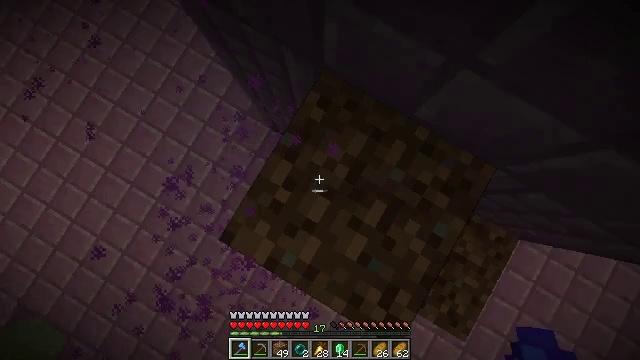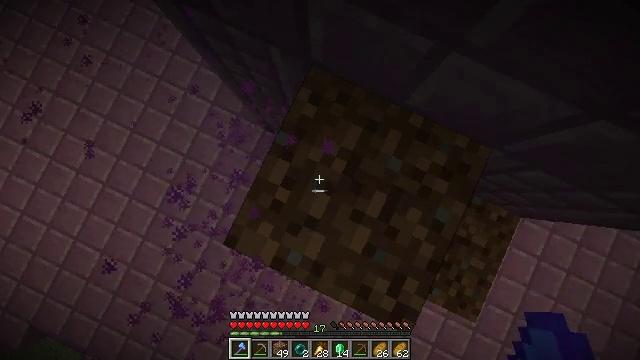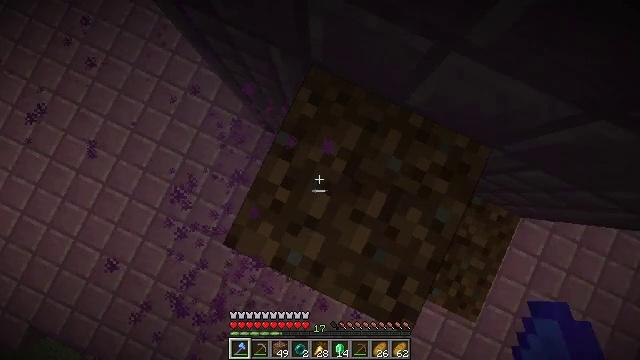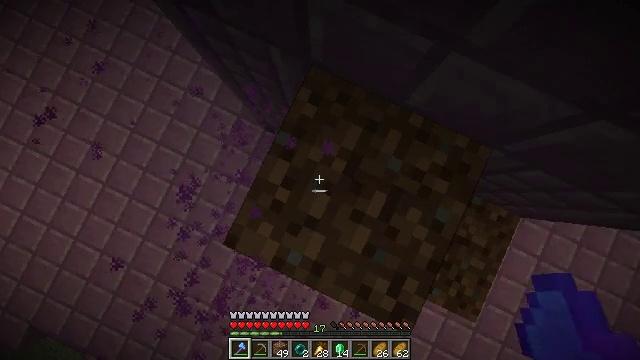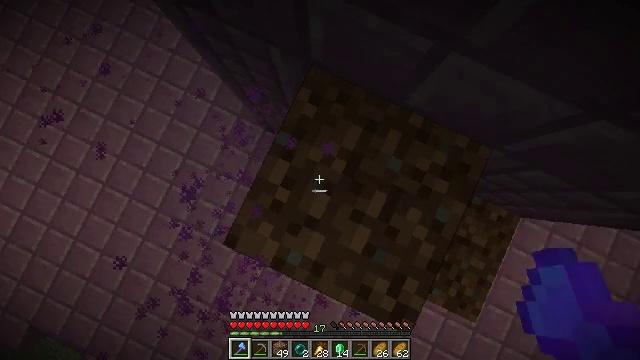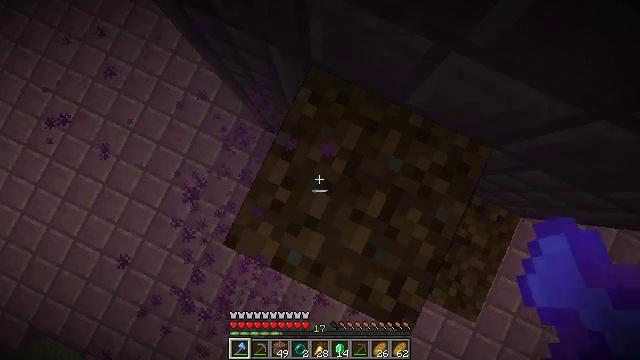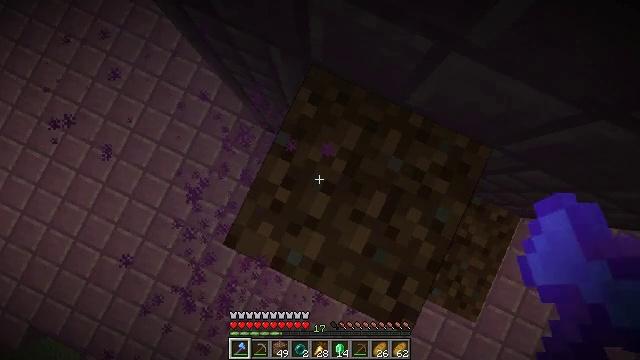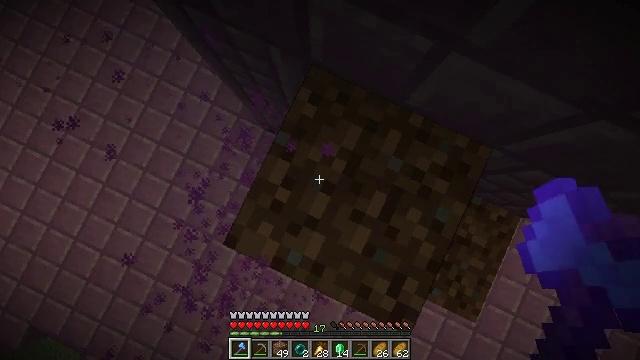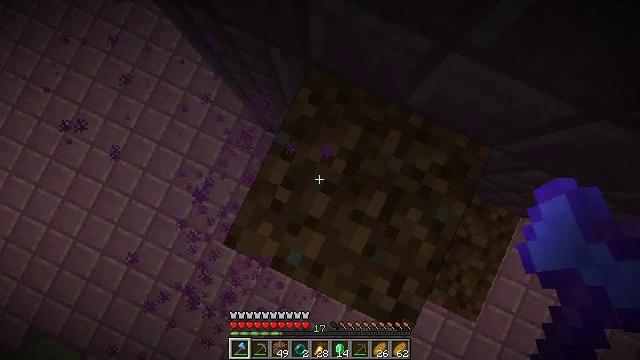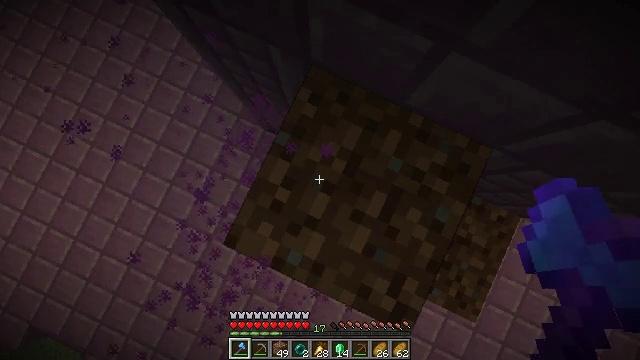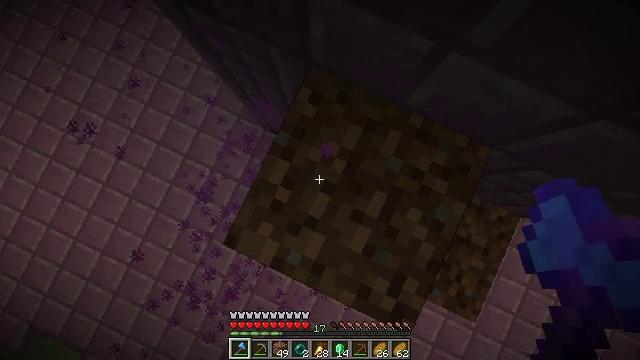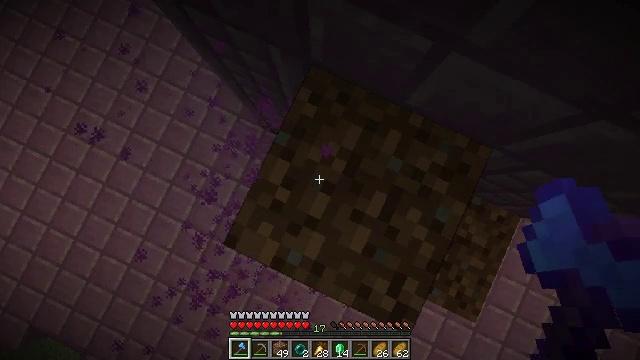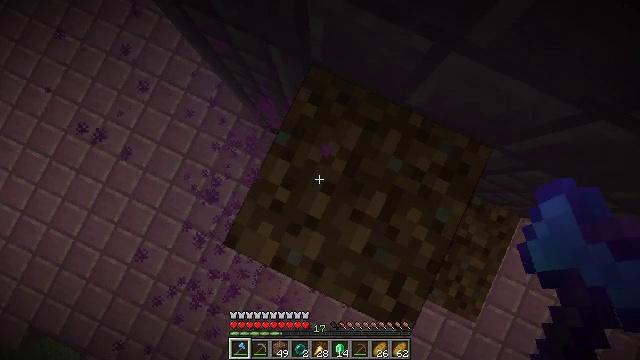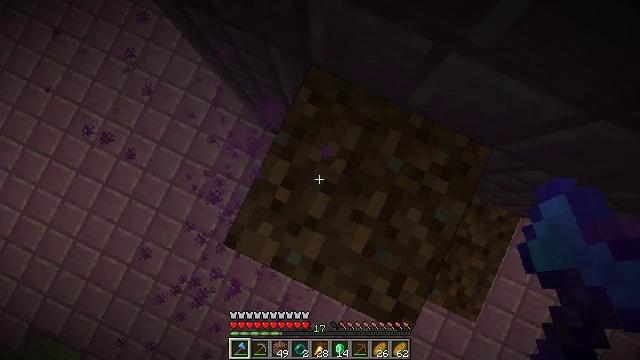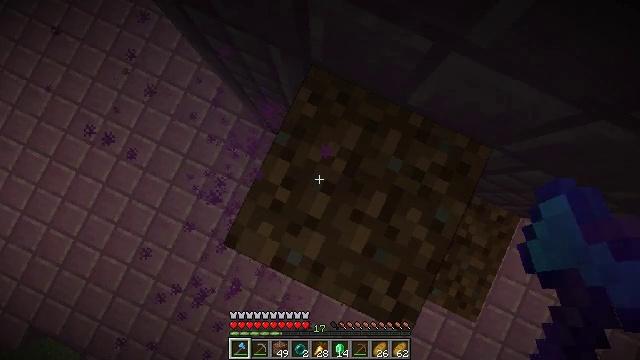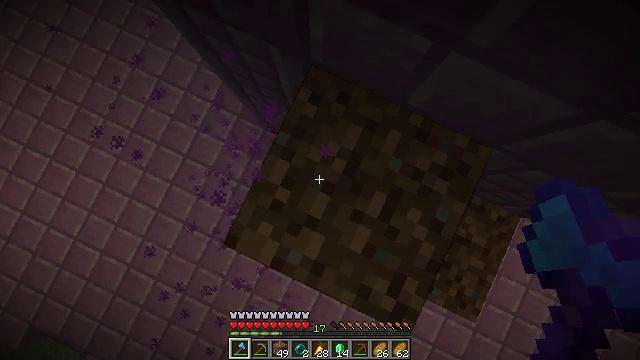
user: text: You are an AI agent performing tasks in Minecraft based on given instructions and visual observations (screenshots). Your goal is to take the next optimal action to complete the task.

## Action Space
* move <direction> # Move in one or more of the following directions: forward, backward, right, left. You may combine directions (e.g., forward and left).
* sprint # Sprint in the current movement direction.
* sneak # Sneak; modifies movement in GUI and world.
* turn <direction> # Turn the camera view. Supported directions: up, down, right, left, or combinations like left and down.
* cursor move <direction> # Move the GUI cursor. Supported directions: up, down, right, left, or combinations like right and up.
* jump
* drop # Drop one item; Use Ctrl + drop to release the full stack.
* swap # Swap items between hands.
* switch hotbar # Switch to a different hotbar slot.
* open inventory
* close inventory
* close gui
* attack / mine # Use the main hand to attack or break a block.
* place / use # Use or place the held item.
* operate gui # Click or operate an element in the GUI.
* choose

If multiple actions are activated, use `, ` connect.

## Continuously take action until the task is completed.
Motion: motion action
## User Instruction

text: Kill an enderman.
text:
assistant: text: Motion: sneak, turn right
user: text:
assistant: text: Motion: sneak
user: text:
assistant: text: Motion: sneak
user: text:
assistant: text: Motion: sneak
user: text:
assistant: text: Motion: sneak
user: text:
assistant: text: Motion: sneak
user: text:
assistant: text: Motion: sneak
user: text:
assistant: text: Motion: sneak
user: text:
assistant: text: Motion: sneak
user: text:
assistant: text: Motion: sneak
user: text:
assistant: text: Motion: sneak
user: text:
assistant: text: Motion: sneak
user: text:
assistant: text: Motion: sneak
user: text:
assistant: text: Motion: sneak
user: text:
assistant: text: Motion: sneak
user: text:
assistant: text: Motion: sneak
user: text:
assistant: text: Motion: sneak
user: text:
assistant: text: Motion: sneak
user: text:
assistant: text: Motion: sneak
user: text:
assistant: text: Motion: sneak
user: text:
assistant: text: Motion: sneak
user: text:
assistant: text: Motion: sneak
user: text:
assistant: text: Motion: sneak
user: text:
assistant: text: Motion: sneak
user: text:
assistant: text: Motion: sneak
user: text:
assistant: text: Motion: sneak
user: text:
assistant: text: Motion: sneak
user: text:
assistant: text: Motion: sneak
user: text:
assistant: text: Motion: sneak
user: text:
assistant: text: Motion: sneak